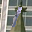
Label: 1